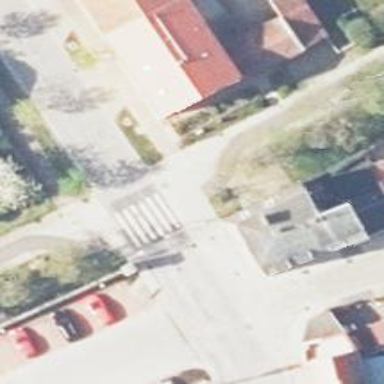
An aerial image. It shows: Uncontrolled zebra crossing on the road.